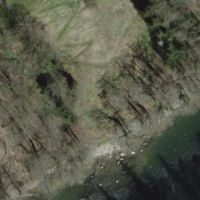
EUNIS habitat code: 41
Species observed at this site:
Pholidoptera griseoaptera